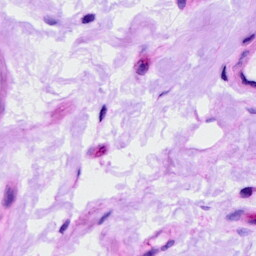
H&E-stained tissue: Ovarian